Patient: sex M, age 61
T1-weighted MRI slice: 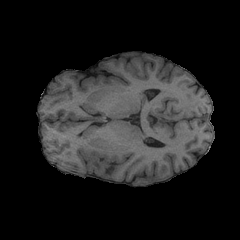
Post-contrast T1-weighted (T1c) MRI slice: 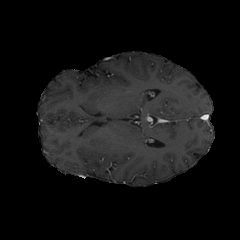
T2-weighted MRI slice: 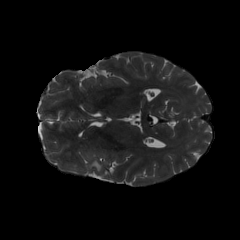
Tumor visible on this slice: yes
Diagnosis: Glioblastoma, IDH-wildtype
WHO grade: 4